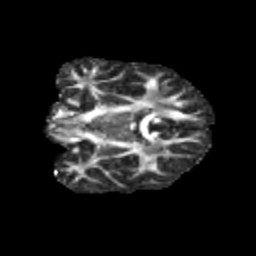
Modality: FA
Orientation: coronal
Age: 13
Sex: male
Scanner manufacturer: siemens
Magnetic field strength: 3 T
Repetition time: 3.8 s
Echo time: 0.07 s